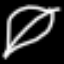
Label: leaf